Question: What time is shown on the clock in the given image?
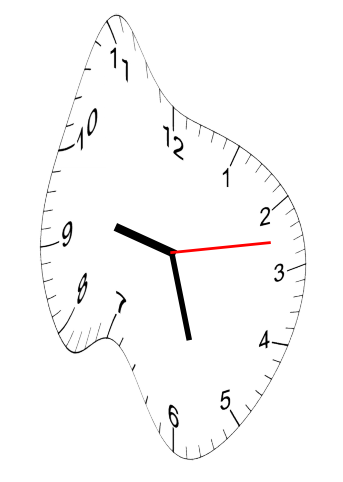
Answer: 09:27:13